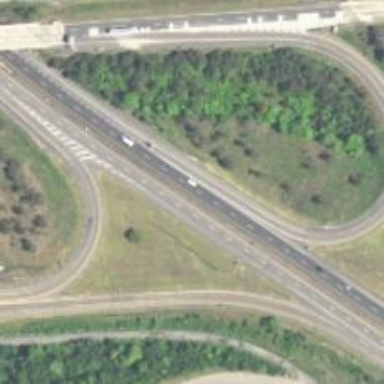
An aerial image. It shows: This image shows trunk highway that functions as expressway.